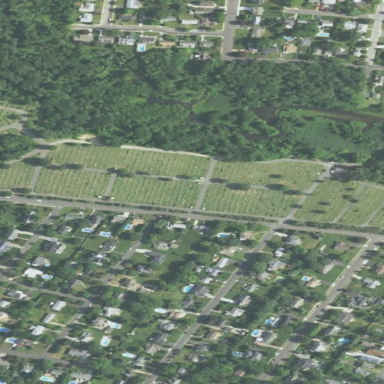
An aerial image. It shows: Cemetery.